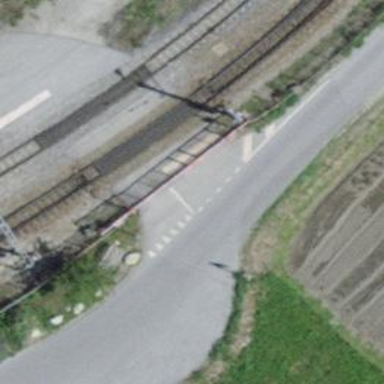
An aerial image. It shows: Gate.